Question: I have an .xls document with cells merged vertically, horizontally and vertically & horizontally at the same time. My code is:
'''
Workbook wb = new Workbook(inPath);
AutoFitterOptions options = new AutoFitterOptions();
options.AutoFitMergedCells = true;
wb.Worksheets[0].AutoFitRows(options);
wb.Worksheets[0].AutoFitColumns(options);
wb.Save(outPath);
'''
AutoFitRows affects horizontally merged cells, AutoFitColumns - vertically merged cells. The problem is that nor of these affects cells merged vertically & horizontally at the same time. Any idea about how to make them autofit?

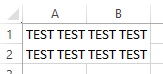
Answer: I have found a solution on my own.
The idea is:
1. Unmerge cells, merge columns back, but don't merge rows.
2. Apply autofit for merged row.
3. Get mergedRowHeight of this merged row, set height for other n rows equal n/mergedRowHeight.
4. Merge rows back.
So the result looks like this:

And code is:
'''
ArrayList mergedAreas = new ArrayList();
mergedAreas = ws.Cells.MergedCells;
AutoFitterOptions options = new AutoFitterOptions();
options.AutoFitMergedCells = true;
foreach (CellArea ca in mergedAreas)
{
if ((ca.EndColumn - ca.StartColumn > 0) && (ca.EndRow - ca.StartRow > 0))
{
ws.Cells.UnMerge(ca.StartRow, ca.StartColumn, ca.EndRow - ca.StartRow, ca.EndColumn - ca.StartColumn);
ws.Cells.Merge(ca.StartRow, ca.StartColumn, 1, ca.EndColumn - ca.StartColumn + 1);
ws.AutoFitRow(ca.StartRow, ca.StartColumn, ca.StartColumn, options);
double rowHeight = ws.Cells.Rows[ca.StartRow].Height;
for (int i = ca.StartRow; i <= ca.EndRow; i++)
{
ws.Cells.Rows[i].Height = rowHeight / (ca.EndRow - ca.StartRow + 1);
}
ws.Cells.Merge(ca.StartRow, ca.StartColumn, ca.EndRow - ca.StartRow + 1, ca.EndColumn - ca.StartColumn + 1);
}
}
'''